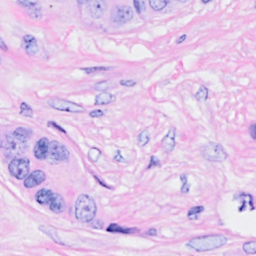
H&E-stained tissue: Breast